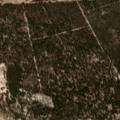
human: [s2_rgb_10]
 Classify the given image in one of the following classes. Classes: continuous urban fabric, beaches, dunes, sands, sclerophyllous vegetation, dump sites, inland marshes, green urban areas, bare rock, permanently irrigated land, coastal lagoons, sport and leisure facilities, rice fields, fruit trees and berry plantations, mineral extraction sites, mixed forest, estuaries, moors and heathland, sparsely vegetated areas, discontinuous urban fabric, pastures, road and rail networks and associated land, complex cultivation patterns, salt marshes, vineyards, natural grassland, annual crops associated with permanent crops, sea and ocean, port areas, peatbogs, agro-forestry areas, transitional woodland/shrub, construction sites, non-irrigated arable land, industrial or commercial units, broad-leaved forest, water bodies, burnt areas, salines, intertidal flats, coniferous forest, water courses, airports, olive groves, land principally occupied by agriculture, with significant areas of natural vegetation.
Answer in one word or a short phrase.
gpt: permanently irrigated land, coniferous forest, transitional woodland/shrub